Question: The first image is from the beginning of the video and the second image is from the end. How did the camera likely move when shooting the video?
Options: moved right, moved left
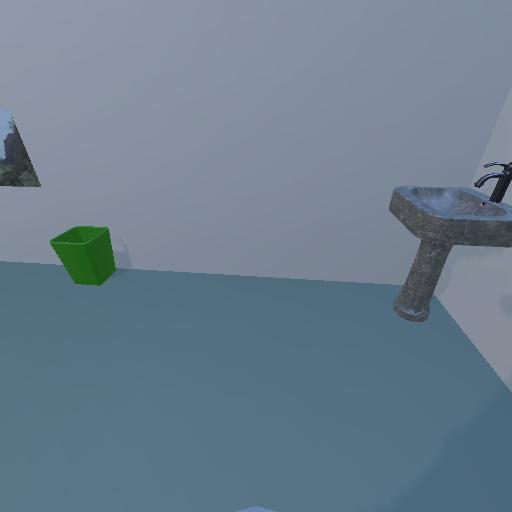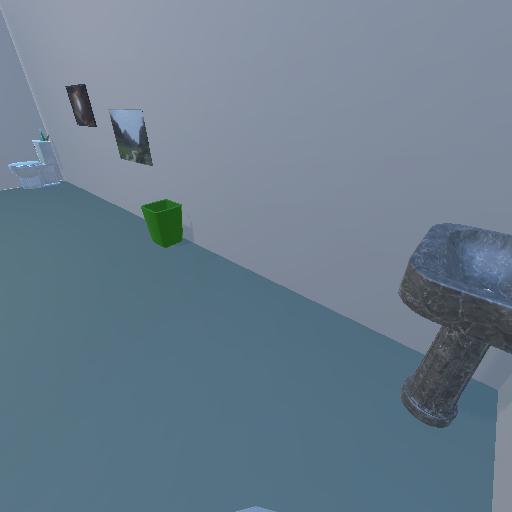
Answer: moved right